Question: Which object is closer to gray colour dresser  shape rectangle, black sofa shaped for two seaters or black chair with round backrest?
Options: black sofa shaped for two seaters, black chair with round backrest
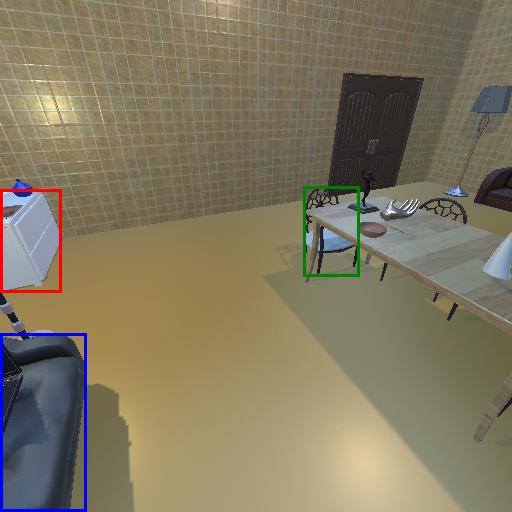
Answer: black sofa shaped for two seaters